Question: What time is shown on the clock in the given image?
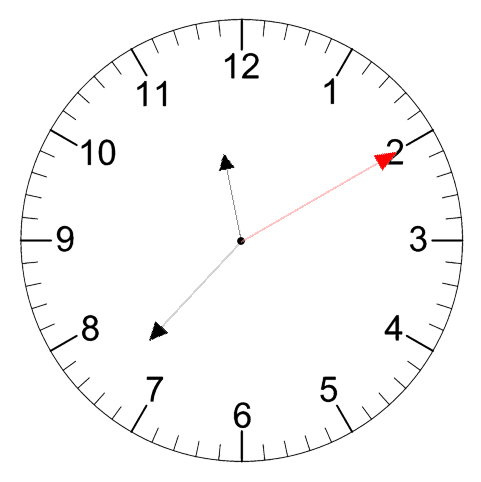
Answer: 11:37:10